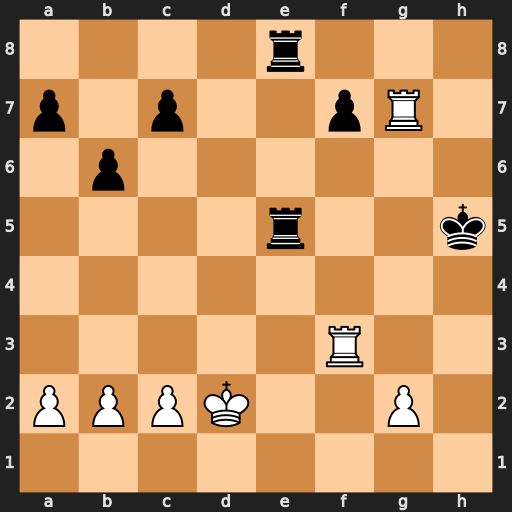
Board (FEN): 4r3/p1p2pR1/1p6/4r2k/8/5R2/PPPK2P1/8
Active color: w
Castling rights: -
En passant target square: -
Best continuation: Rh3#